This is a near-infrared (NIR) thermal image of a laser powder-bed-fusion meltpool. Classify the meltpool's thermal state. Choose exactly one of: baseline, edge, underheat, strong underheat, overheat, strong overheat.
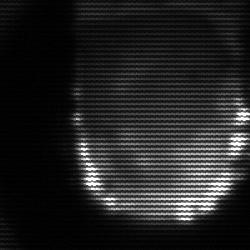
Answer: baseline